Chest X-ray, PA view. Patient: 62 years old, sex M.
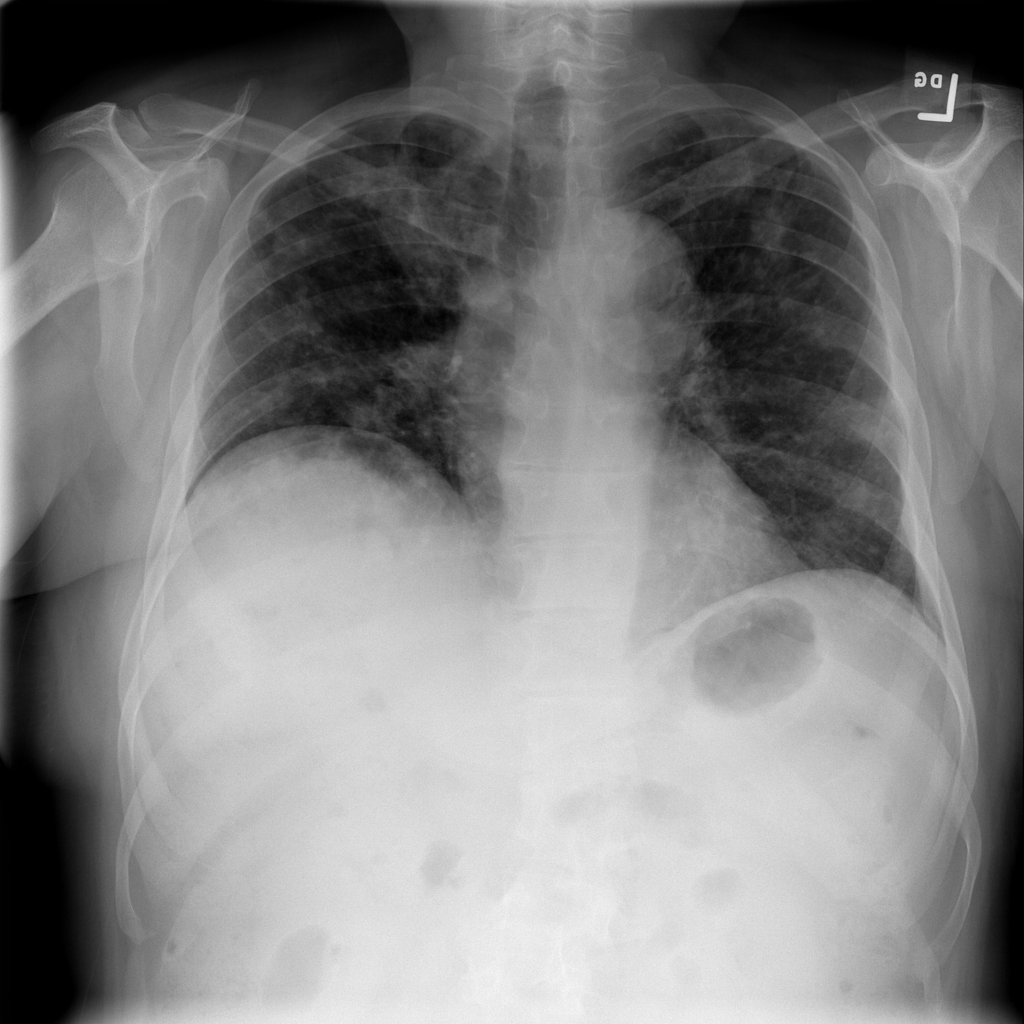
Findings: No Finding